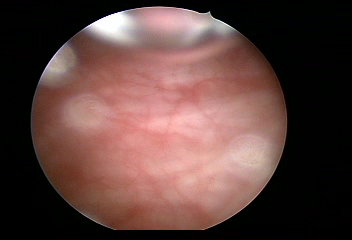
Modality: WLC
Class: Foreign bodies
Subclass: AirBubble
Bladder cancer association: No
Annotated structures: Air bubble